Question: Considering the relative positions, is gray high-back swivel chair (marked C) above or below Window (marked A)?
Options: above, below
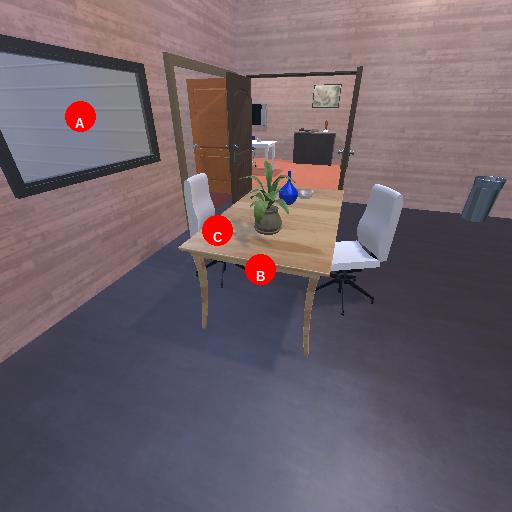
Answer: above